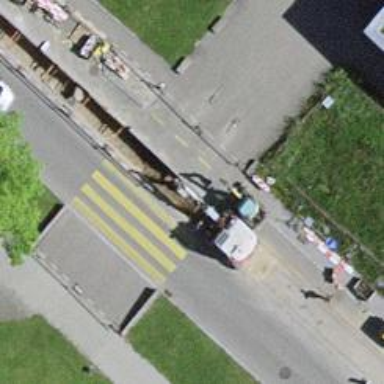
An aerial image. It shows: Marked road crossing.